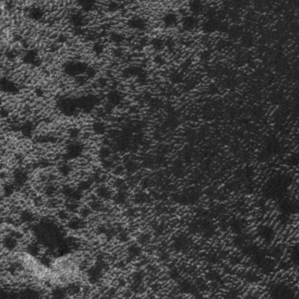
Label: frost